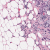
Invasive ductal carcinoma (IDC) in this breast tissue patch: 1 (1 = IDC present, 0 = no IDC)